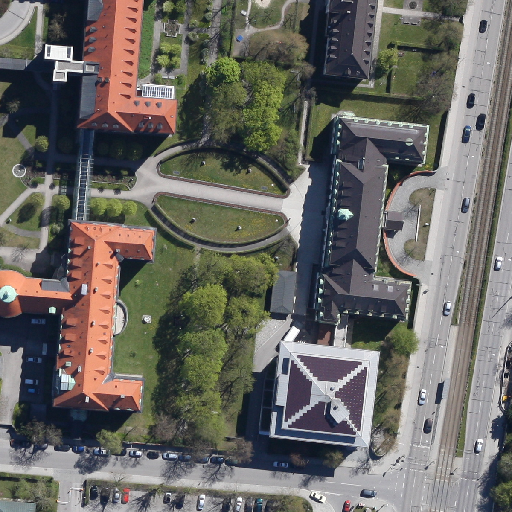
Referring expression: car